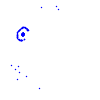
Particle: kaon